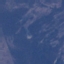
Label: HerbaceousVegetation